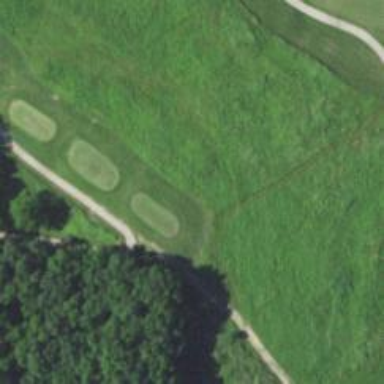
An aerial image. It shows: Path designated for golf carts.